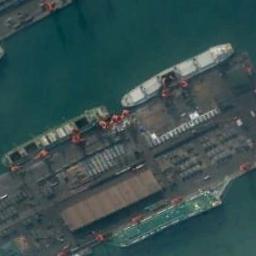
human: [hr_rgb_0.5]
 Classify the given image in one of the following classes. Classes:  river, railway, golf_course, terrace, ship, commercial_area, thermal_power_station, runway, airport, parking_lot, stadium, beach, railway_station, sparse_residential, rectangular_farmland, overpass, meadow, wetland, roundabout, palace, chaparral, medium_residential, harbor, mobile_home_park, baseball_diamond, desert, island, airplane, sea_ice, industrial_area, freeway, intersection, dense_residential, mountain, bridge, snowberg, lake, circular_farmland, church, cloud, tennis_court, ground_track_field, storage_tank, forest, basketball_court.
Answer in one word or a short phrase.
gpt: ship